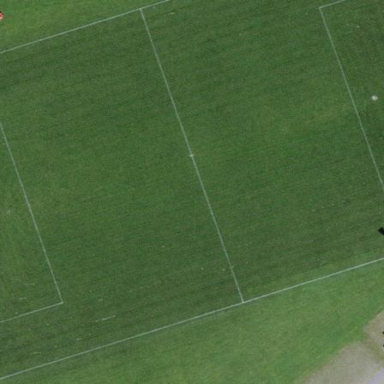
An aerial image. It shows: Soccer pitch for leisure land activities.